Question: I'm wanting to give <URL> a dip in the middle, and I do not want any extra HTML.
'''
<span class="dropdown">dropdown</span>
.dropdown:after
{
display: inline-block;
margin-left: 4px;
content: '';
border-top: 5px solid rgba(0,0,0,.2);
border-right: 5px solid transparent;
border-left: 5px solid transparent;
}
'''
Desired result

How may I do this?
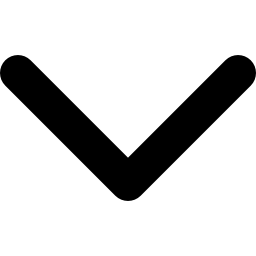
Answer: Try this:
'''
.dropdown:after {
display: inline-block;
position: relative;
content: "";
top: -2px;
right: 0;
margin-left: 4px;
width: 6px;
height: 6px;
transform: rotate(45deg);
border-right: 2px solid rgba(0,0,0,.2);
border-bottom: 2px solid rgba(0,0,0,.2);
}
'''
<URL>
Note that there are other options too i.e. icon fonts, background images, etc.